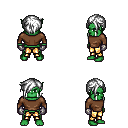
a pixel art fantasy rpg character, male body template, orc, green skin, brown long-sleeve shirt, gold greaves, white pixie cut hairstyle, metal gloves, four views (front, back, left, right), 2x2 character sprite sheet, small pixel art, hard edges, no anti-aliasing